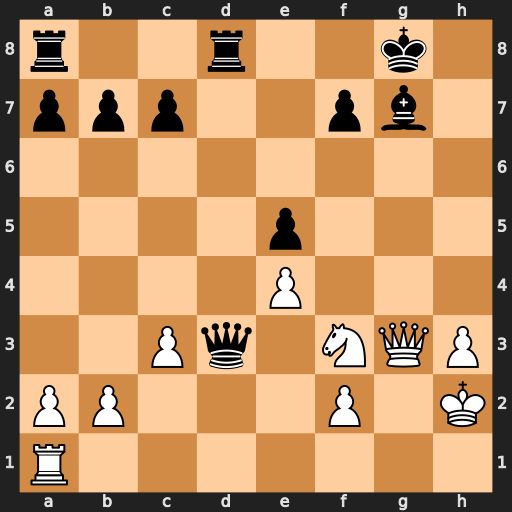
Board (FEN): r2r2k1/ppp2pb1/8/4p3/4P3/2Pq1NQP/PP3P1K/R7
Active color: w
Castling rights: -
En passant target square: -
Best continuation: Rg1 Kf8 Qxg7+